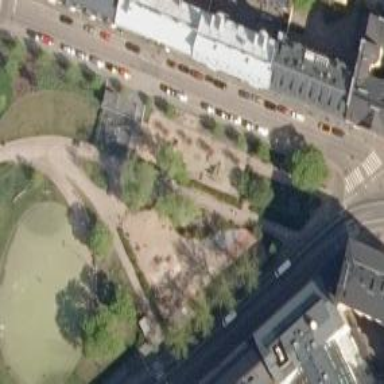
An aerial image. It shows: Playground featuring roundabout.